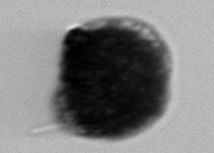
Label: Gonyaulax